Question: I try to upload an update for my app. However I always get this error message:

I use xcode 4.2 and the iOS 5.0 SDK. I read that question <URL> but nothing helped.
I tried following
- - -
I keep getting this error message. Any ideas?
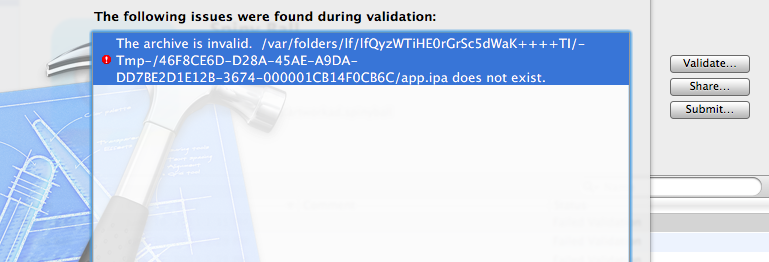
Answer: I was using Xcode 4.2 beta which cannot submit valid applications to the appstore, since it is beta. I rolled back to xcode 4 and was able to upload my build.